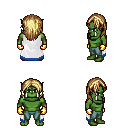
a pixel art fantasy rpg character, male body template, orc, green skin, white trimmed cape, teal pants, blonde long hairstyle, gold gloves, four views (front, back, left, right), 2x2 character sprite sheet, small pixel art, hard edges, no anti-aliasing